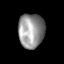
Tissue: skin
Cell type: Epithelial cells
Senescence score: 0.687
Nuclear area (px): 877
Mean DAPI intensity: 148.495